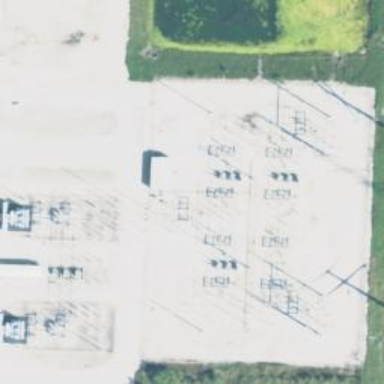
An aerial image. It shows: Switch used for power control.